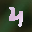
Label: 4